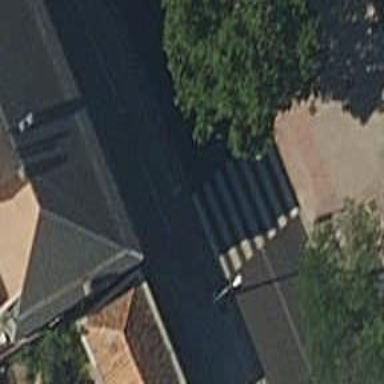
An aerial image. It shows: Uncontrolled crossing on the road.